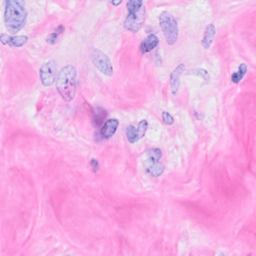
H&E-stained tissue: Breast